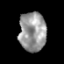
Tissue: prostate
Cell type: T cells
Senescence score: 0.2948
Nuclear area (px): 1036
Mean DAPI intensity: 153.653